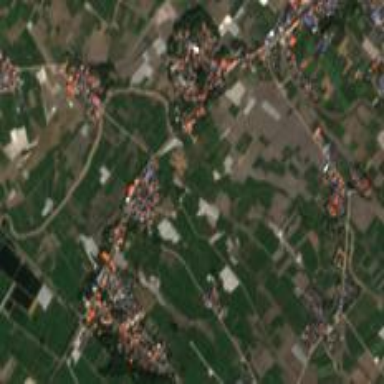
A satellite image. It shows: Village.